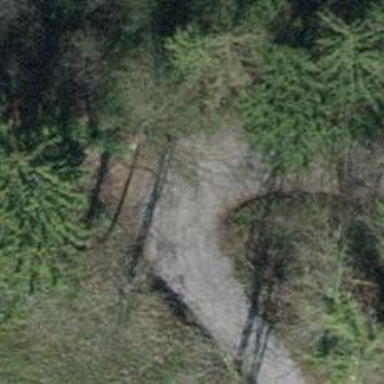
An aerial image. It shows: Track with grade 2 gravel surface.